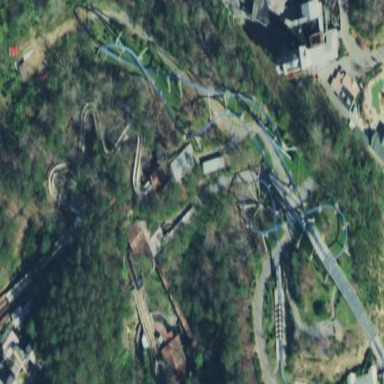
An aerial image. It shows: Narrow-gauge railway track resembling roller coaster.